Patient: sex F, age 59
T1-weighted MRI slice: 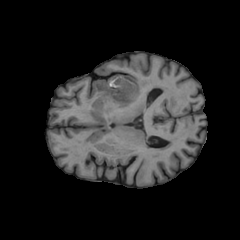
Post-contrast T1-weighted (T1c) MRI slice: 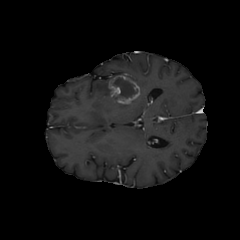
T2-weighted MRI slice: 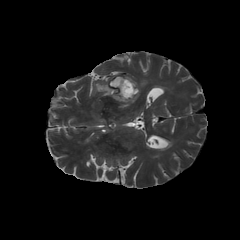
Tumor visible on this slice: yes
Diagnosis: Glioblastoma, IDH-wildtype
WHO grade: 4